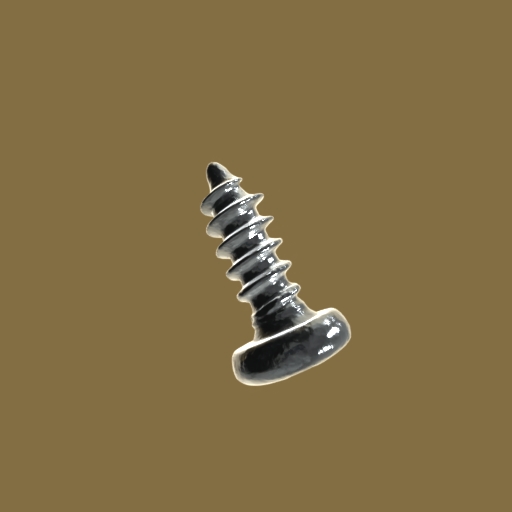
Label: screw